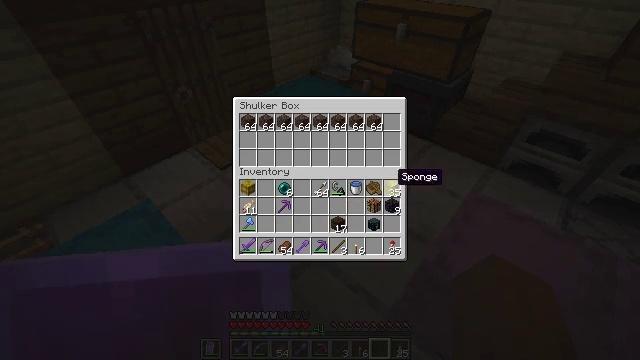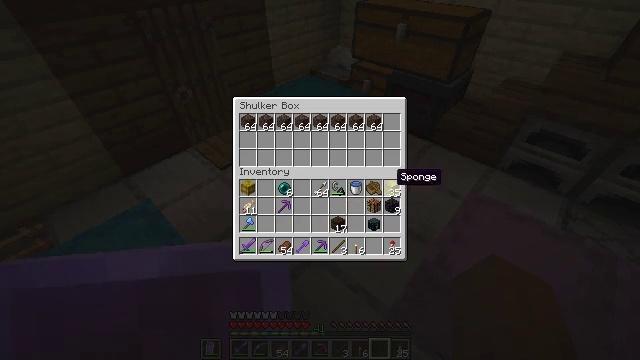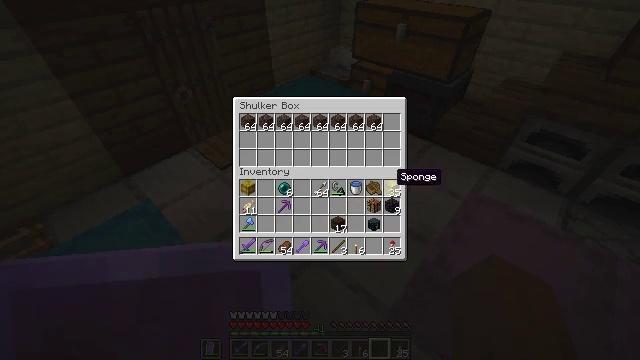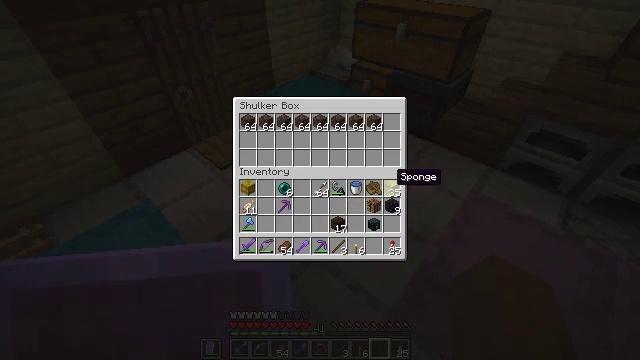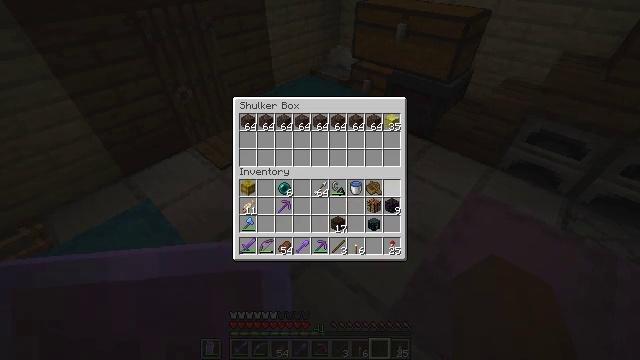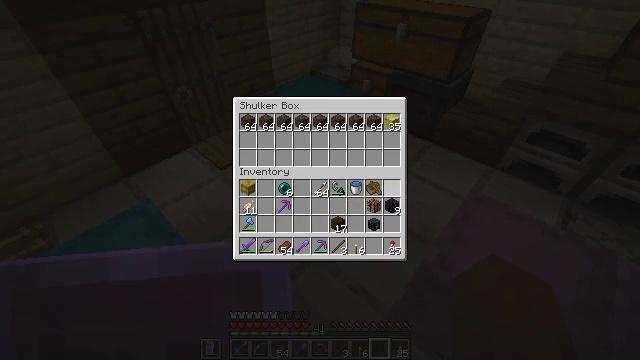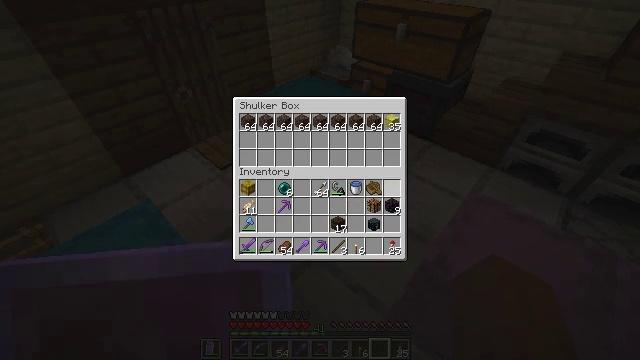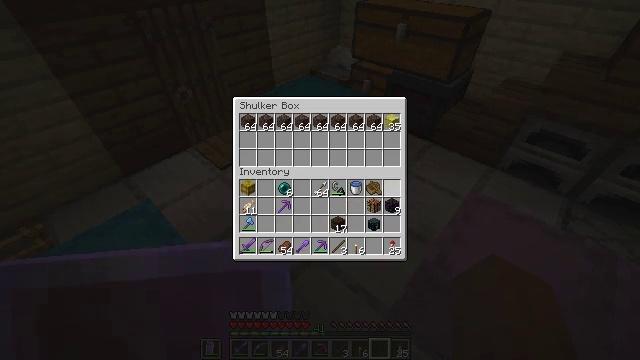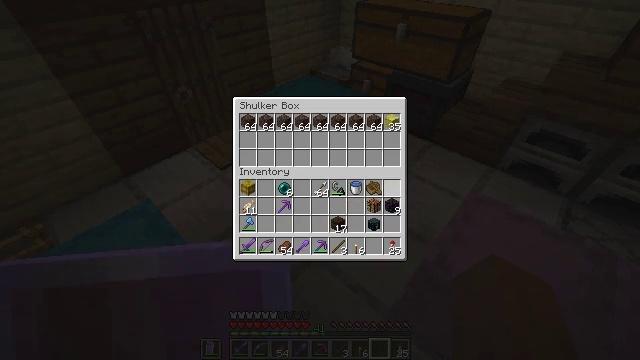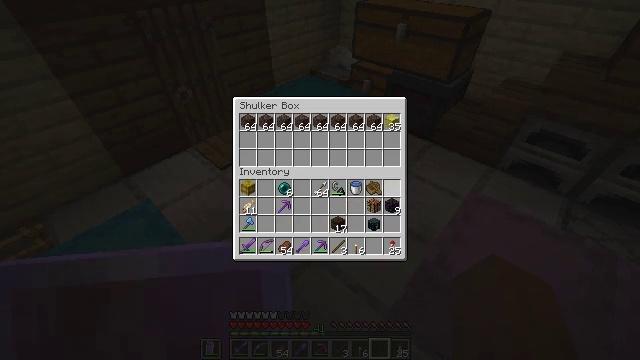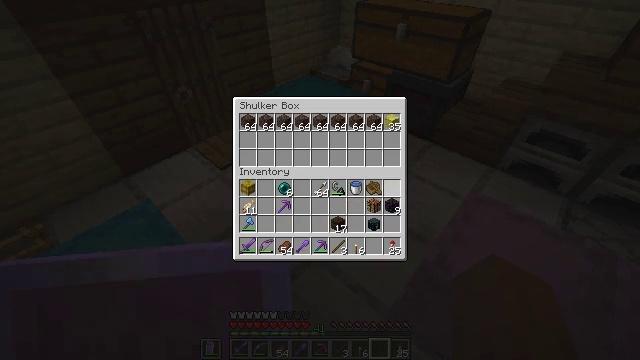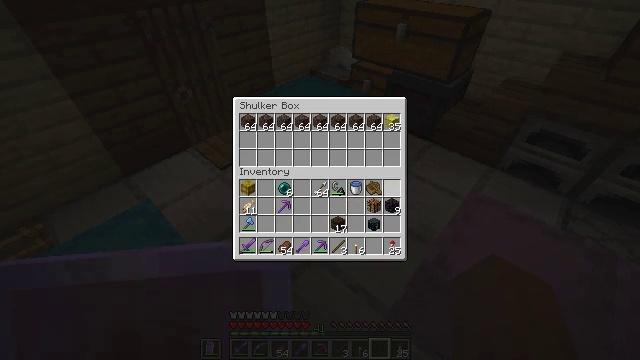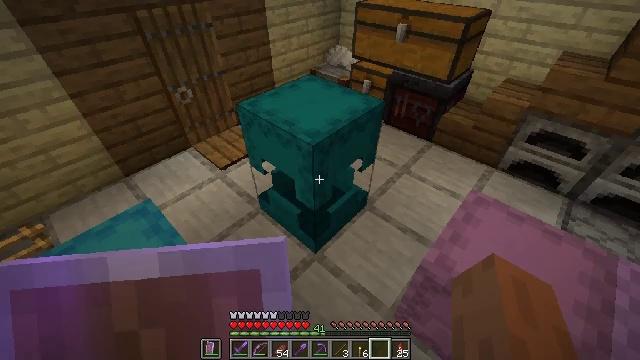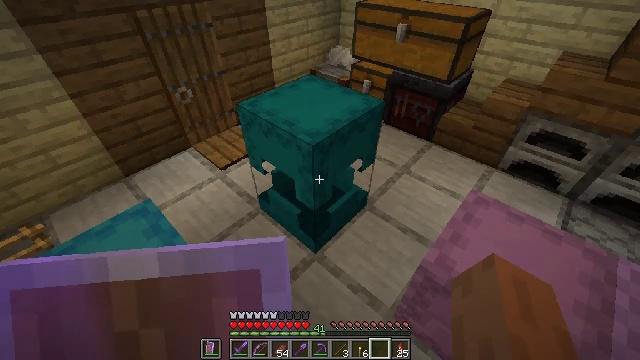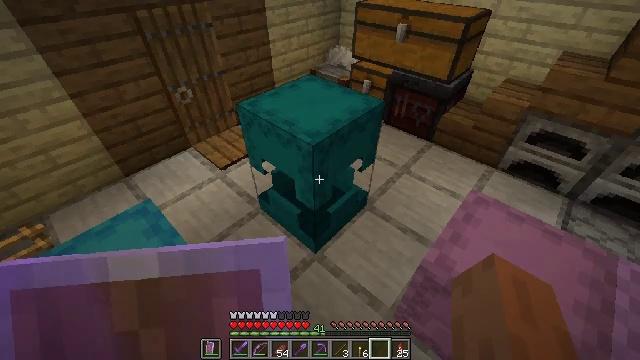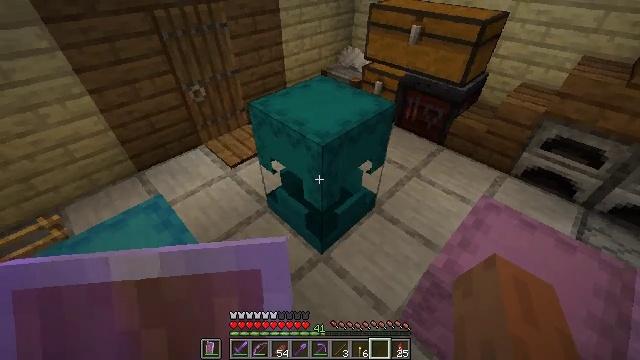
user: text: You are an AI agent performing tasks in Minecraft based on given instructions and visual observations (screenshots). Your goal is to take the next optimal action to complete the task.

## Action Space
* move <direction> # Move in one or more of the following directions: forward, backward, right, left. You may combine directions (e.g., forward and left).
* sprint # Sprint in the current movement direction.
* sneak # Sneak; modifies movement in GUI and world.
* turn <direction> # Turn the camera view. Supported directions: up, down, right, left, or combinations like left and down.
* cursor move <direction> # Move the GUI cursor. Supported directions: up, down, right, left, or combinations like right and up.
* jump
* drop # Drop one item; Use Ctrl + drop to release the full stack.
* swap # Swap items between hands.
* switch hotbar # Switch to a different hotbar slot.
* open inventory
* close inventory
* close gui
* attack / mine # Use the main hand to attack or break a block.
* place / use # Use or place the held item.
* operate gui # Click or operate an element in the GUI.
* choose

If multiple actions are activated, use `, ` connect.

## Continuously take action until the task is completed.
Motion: motion action
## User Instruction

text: mine block cyan shulker box
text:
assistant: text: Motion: sneak
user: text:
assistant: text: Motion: sneak
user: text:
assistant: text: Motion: sneak
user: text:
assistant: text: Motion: sneak, attack / mine
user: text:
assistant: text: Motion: sneak, attack / mine
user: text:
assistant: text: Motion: sneak, attack / mine
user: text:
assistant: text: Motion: sneak
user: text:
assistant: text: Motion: no_op
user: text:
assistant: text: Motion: no_op
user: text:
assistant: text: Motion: no_op
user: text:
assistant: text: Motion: no_op
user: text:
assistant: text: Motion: no_op
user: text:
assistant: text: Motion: no_op
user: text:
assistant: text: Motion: no_op
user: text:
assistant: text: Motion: turn left
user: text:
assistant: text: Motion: turn left and up
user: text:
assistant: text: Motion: turn left
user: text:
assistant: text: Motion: turn left and down
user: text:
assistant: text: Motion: no_op
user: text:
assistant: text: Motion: turn left
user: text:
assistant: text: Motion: turn left and down
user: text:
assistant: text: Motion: turn left and down
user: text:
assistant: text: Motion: turn left
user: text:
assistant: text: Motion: turn left
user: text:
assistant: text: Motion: no_op
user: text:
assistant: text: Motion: no_op
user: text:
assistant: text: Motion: no_op
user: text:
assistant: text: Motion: no_op
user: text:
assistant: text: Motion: use / place
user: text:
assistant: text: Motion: use / place